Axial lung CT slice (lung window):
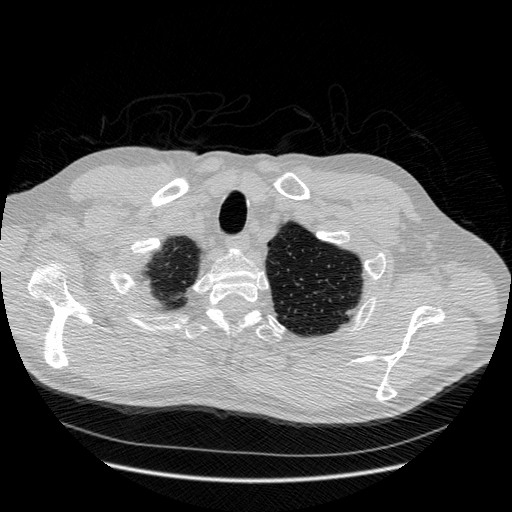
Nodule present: no